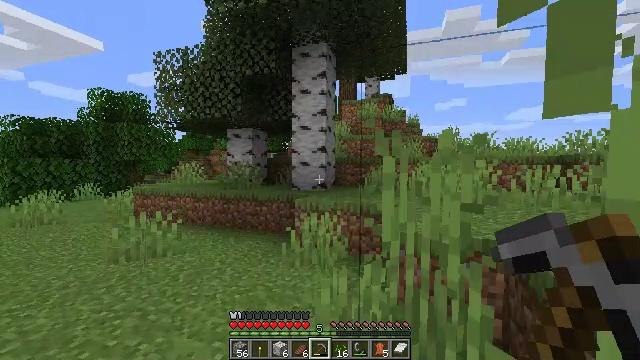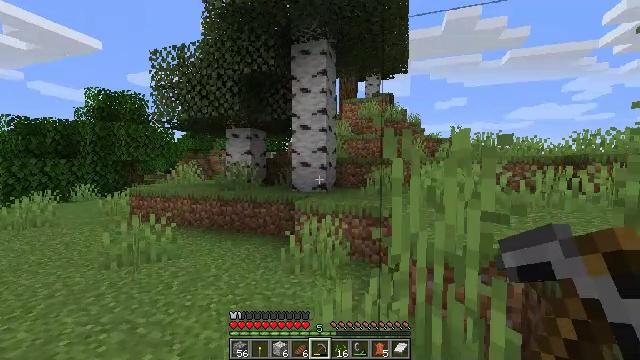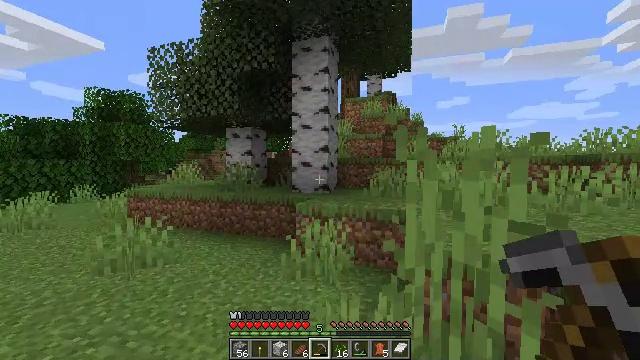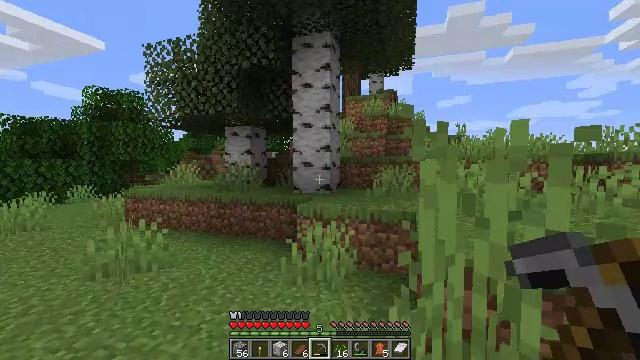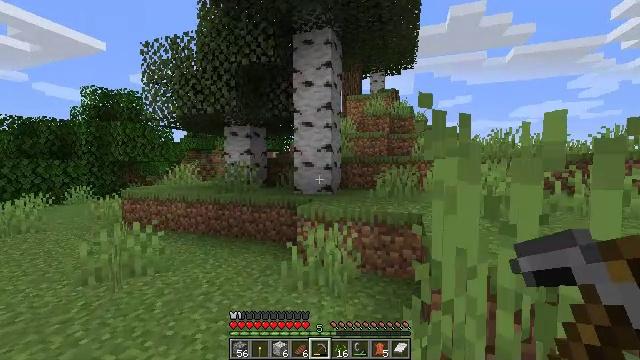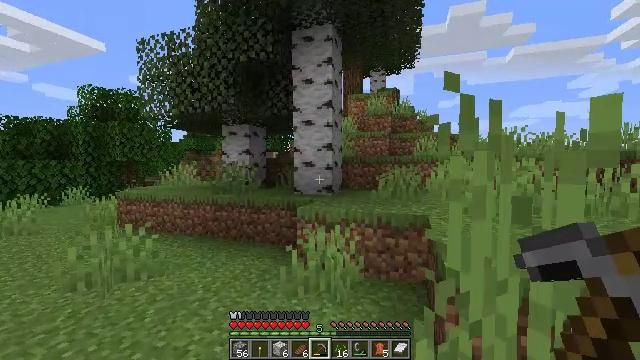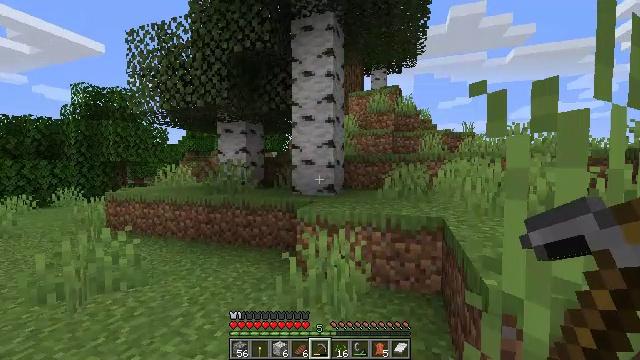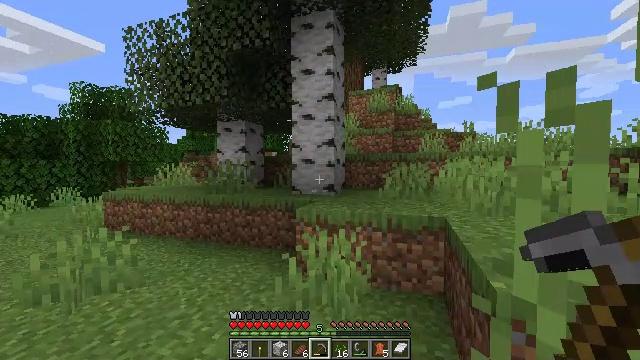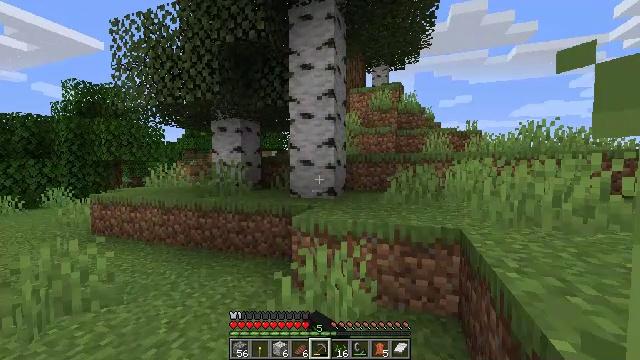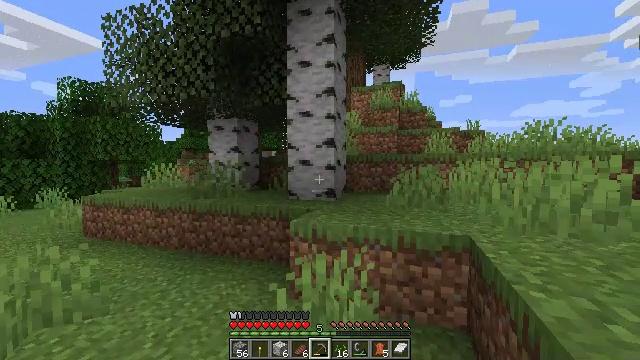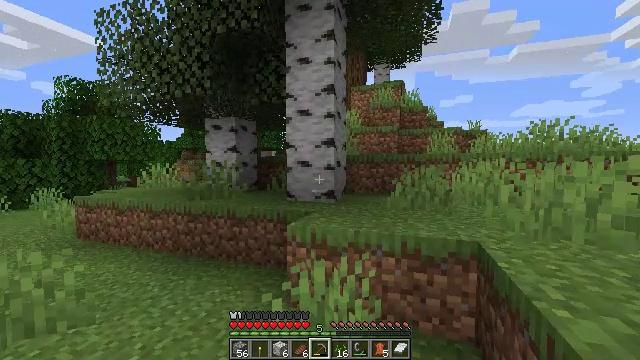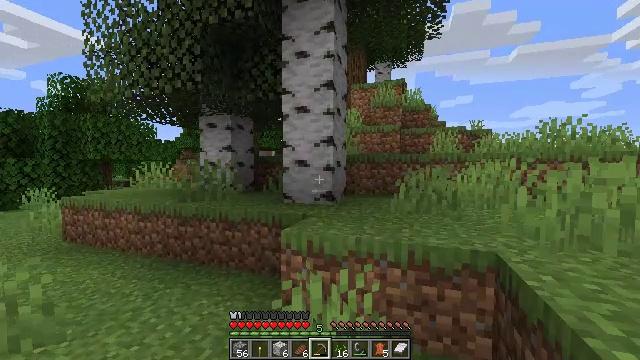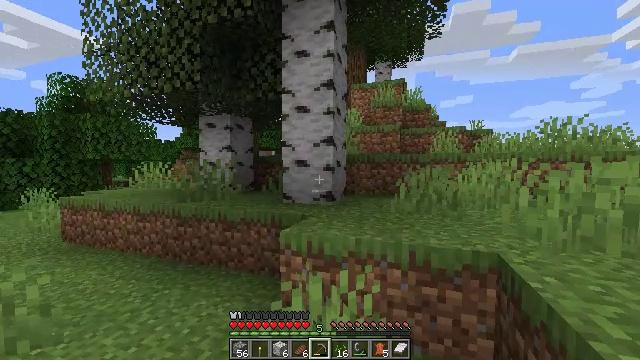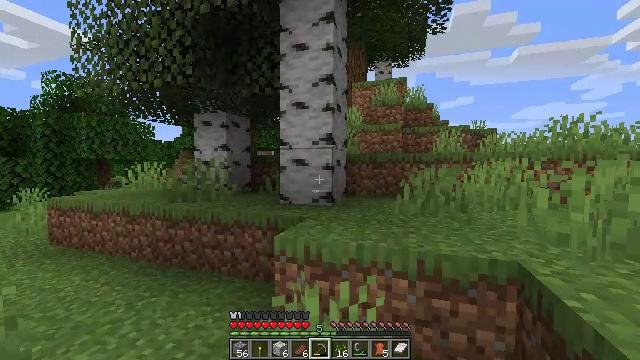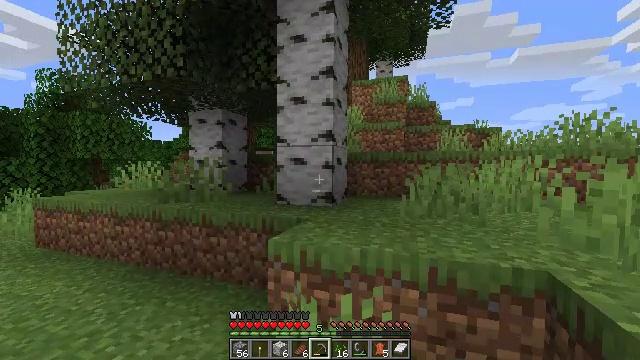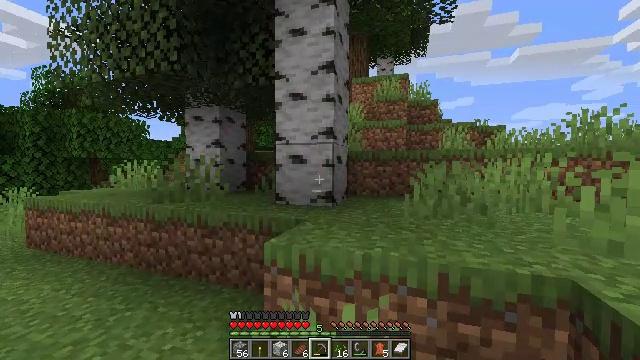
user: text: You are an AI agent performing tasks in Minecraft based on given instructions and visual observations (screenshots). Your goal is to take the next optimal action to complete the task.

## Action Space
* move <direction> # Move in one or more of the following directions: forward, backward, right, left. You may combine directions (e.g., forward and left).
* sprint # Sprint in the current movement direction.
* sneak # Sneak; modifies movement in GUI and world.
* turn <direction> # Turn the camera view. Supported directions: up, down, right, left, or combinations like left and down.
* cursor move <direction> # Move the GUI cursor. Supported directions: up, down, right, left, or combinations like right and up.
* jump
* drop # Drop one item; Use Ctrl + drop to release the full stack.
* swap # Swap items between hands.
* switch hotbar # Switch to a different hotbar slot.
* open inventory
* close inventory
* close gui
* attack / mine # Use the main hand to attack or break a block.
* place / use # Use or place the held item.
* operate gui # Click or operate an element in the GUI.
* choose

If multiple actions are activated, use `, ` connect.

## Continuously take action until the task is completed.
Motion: motion action
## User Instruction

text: Gather birch log for crafting.
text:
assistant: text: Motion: move forward
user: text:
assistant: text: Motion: move forward
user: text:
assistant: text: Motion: move forward
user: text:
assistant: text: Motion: move forward
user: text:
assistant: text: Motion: move forward
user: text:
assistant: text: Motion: move forward
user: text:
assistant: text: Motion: move forward, attack / mine
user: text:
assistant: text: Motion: move forward, attack / mine
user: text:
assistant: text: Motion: move forward, attack / mine
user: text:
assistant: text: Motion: move forward, attack / mine
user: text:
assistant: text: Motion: move forward, attack / mine
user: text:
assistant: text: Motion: move forward, attack / mine
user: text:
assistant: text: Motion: move forward, attack / mine
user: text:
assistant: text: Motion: move forward, attack / mine
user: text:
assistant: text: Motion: move forward, attack / mine
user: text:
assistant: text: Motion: move forward, attack / mine
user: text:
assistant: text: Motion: move forward, attack / mine
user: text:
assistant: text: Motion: move forward, attack / mine
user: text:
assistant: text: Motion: move forward, attack / mine
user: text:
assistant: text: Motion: move forward, attack / mine
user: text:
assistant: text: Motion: move forward, attack / mine
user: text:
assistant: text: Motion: move forward, attack / mine, jump
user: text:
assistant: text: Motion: move forward, attack / mine, jump
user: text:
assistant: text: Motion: move forward, attack / mine, jump
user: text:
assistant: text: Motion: move forward, turn down, attack / mine, jump
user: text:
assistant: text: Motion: move forward, attack / mine
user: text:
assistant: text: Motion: move forward, turn down, attack / mine
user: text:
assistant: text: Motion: move forward, attack / mine
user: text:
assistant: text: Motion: move forward, attack / mine
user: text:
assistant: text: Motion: move forward, attack / mine